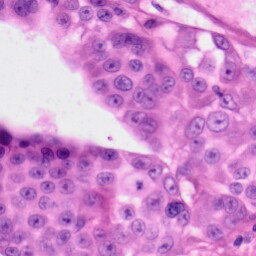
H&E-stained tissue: Skin